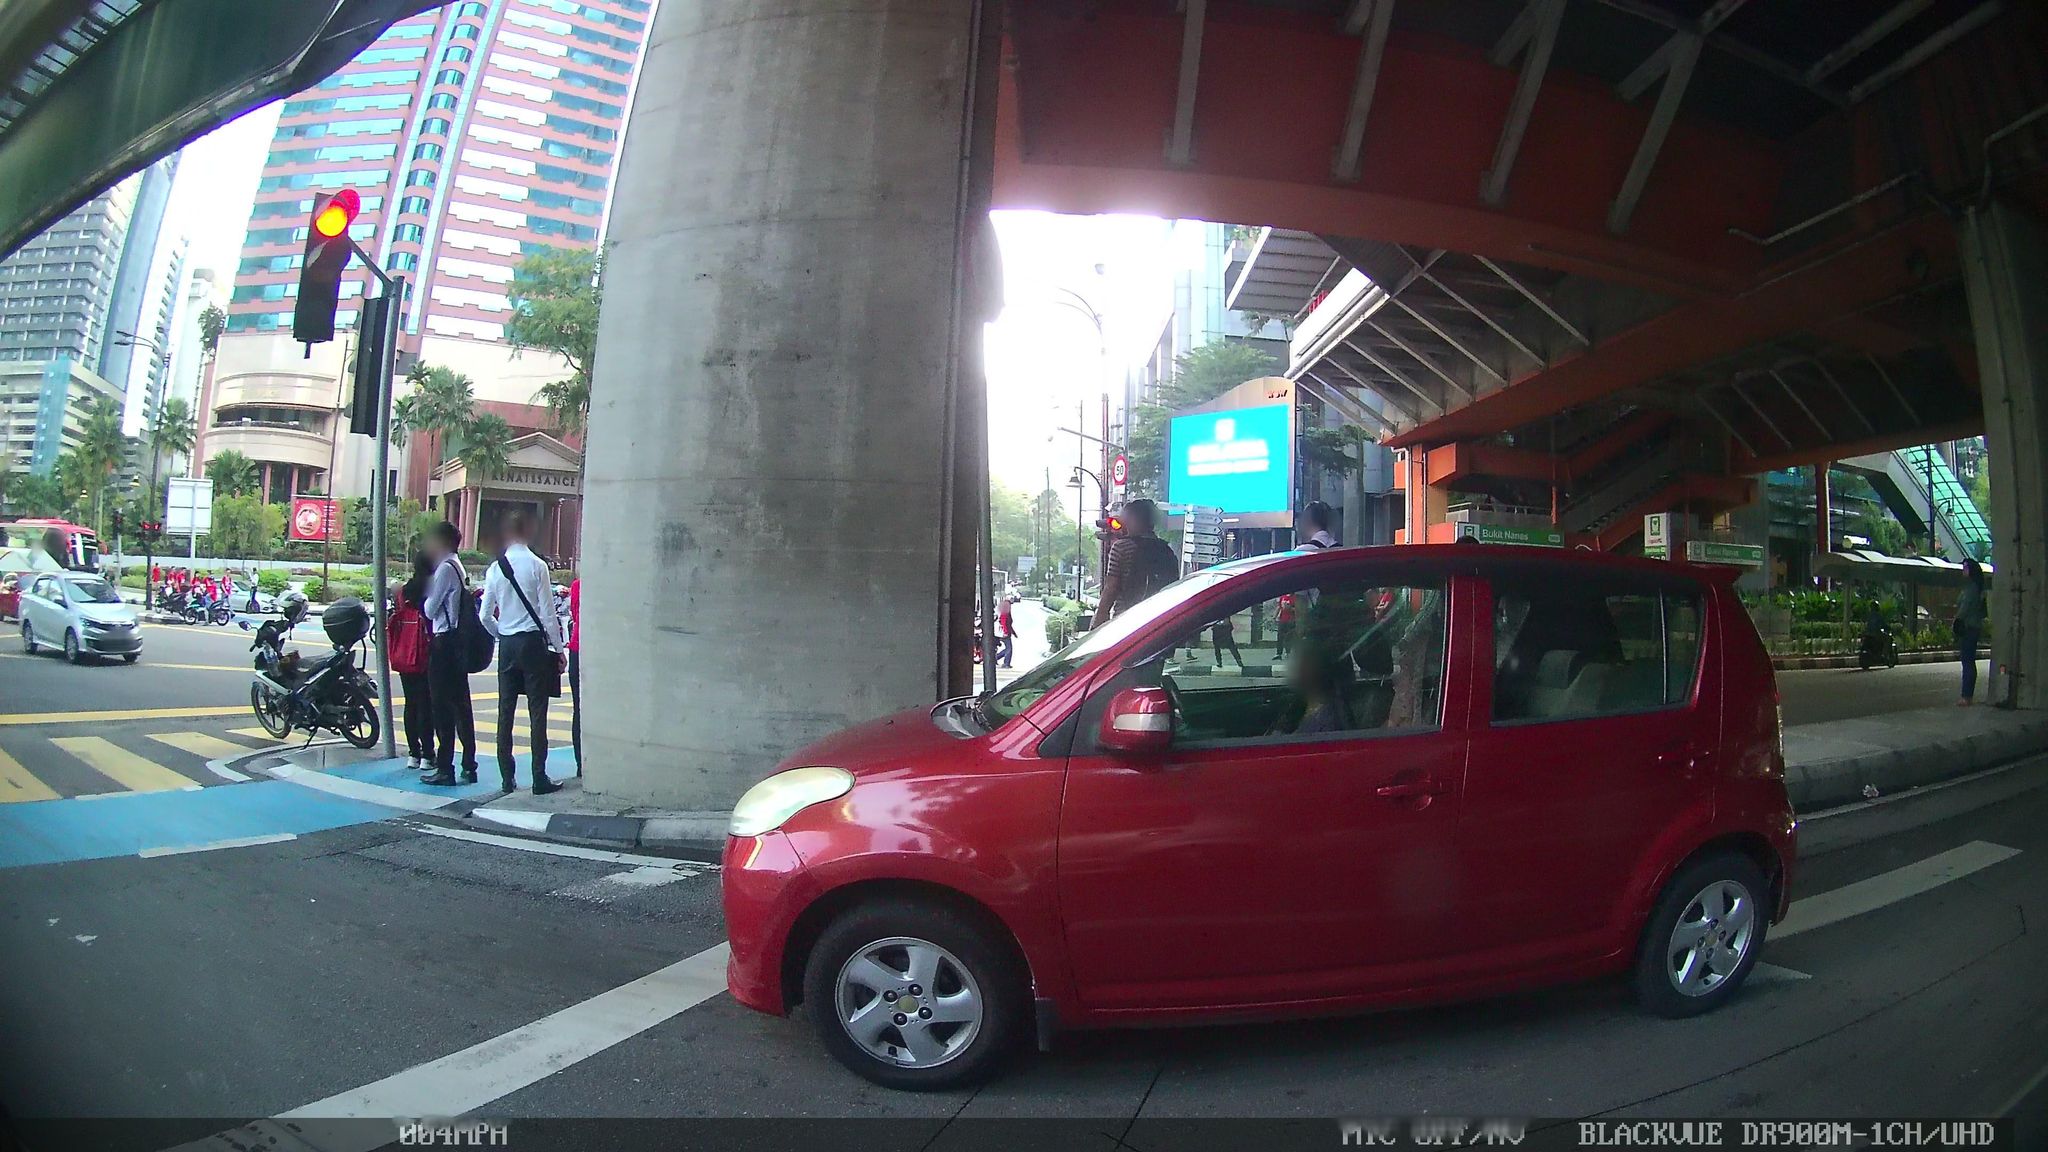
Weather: clear
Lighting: day
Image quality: good
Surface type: walking surface
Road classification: track, steps
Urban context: urban centre
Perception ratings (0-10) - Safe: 4.18, Lively: 7.42, Beautiful: 0.08, Boring: 1.56, Depressing: 2.34, Wealthy: 4.89